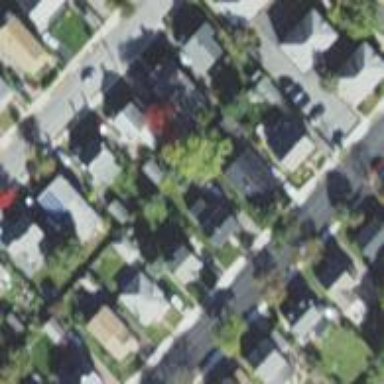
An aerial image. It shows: Sidewalk.